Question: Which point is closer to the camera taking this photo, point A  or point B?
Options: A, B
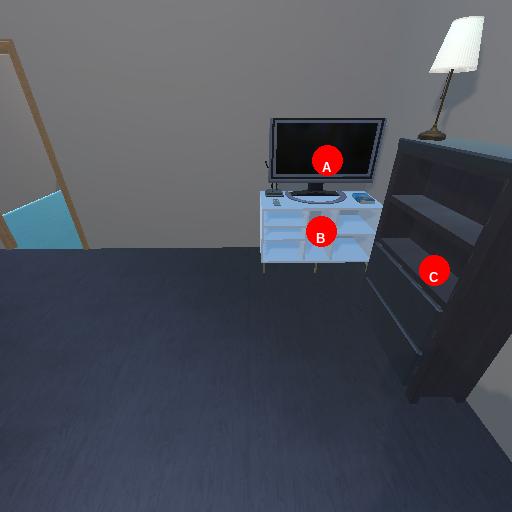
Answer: A